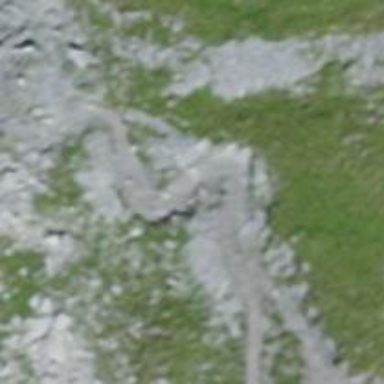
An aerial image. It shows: Path.